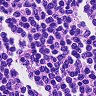
Metastatic tissue present: no